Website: lowes
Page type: customer-info-address
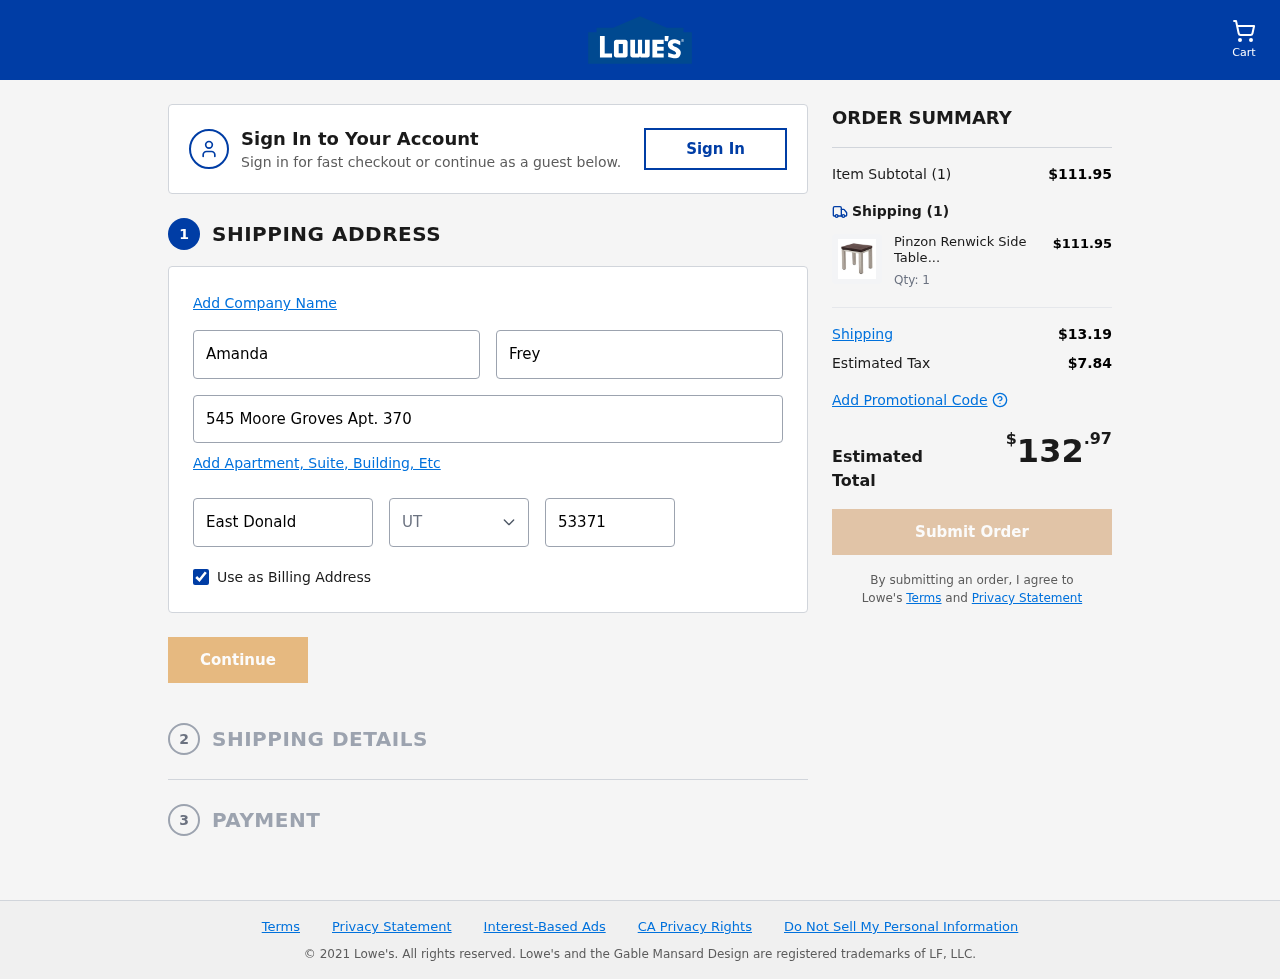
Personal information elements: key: PII_CITY
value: East Donald
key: PII_FIRSTNAME
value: Amanda
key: PII_LASTNAME
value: Frey
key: PII_POSTCODE
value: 53371
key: PII_STATE_ABBR
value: UT
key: PII_STREET
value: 545 Moore Groves Apt. 370
Product elements: key: PRODUCT1_NAME
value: Pinzon Renwick Side Table
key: PRODUCT1_PRICE
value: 111.95
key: PRODUCT1_QUANTITY
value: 1
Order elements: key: ORDER_NUM_ITEMS
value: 1
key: ORDER_SUBTOTAL
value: $111.95
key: ORDER_NUM_ITEMS2
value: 1
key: ORDER_SHIPPING_COST
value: $13.19
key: ORDER_TAX
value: $7.84
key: ORDER_TOTAL
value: $132.97